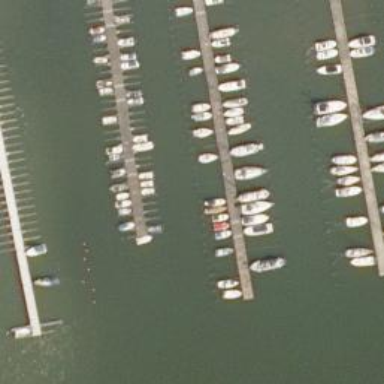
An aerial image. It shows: Man-made pier.